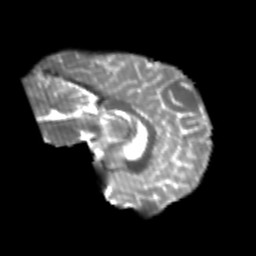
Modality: T2w
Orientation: sagittal
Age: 26
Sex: female
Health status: healthy
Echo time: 0.074 s